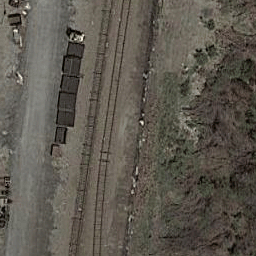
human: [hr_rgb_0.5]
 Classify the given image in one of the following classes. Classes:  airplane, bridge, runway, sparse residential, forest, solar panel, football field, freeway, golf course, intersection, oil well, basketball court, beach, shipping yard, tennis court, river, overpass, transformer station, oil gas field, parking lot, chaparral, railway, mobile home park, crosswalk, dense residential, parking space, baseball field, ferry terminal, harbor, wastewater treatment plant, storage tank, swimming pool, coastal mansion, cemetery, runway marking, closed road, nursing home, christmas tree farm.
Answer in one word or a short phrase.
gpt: railway